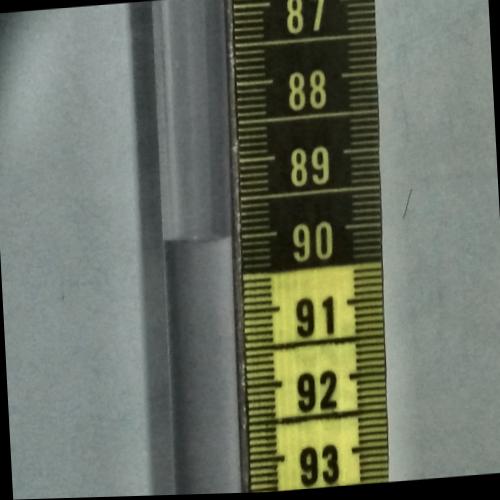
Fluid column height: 90.0 cm